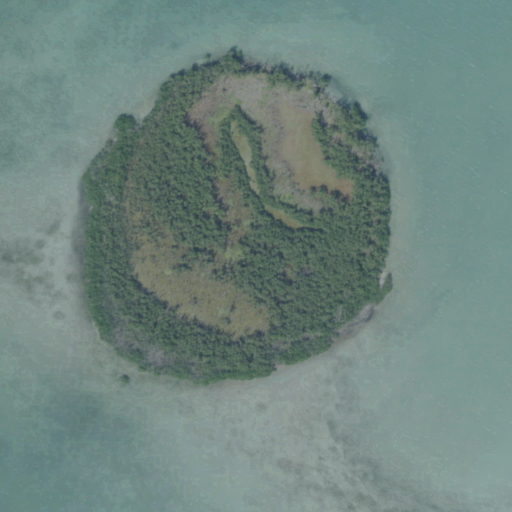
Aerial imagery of island in Florida named Low Key containing open water and herbaceous wetlands